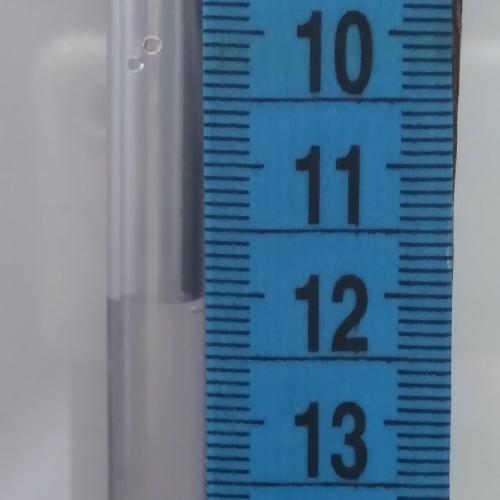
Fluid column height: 12.1 cm